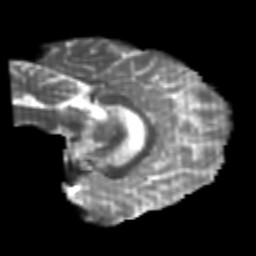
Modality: T2w
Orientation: sagittal
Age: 24
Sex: male
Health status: healthy
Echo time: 0.074 s